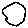
Label: hexagon